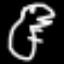
Label: frog